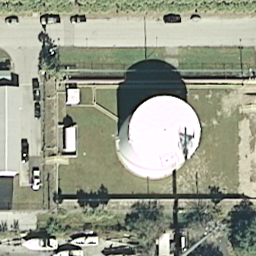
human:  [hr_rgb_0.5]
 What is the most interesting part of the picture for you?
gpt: storage tanks